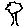
Label: tree